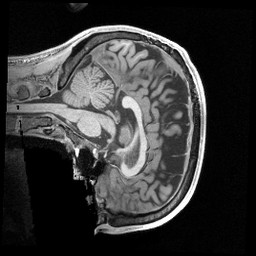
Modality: T1w
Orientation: sagittal
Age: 20
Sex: male
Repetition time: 2.4 s
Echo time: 0.00222 s